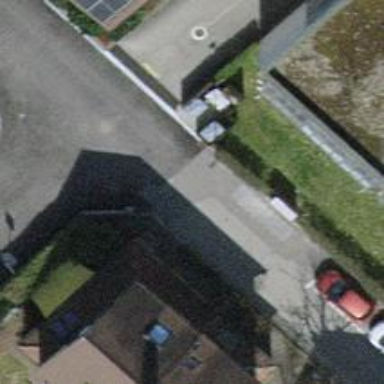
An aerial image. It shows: Semidetached house.